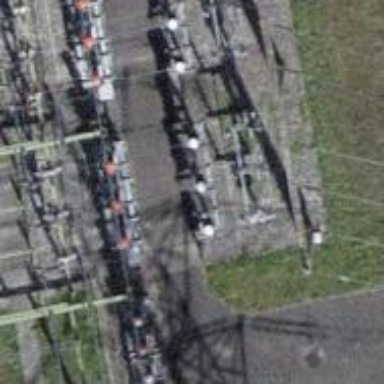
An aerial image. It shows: Insulator used in power systems.